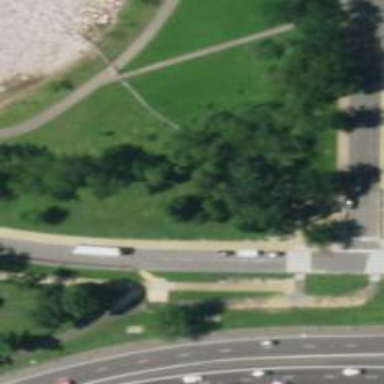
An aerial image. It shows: Footway with cycle track.